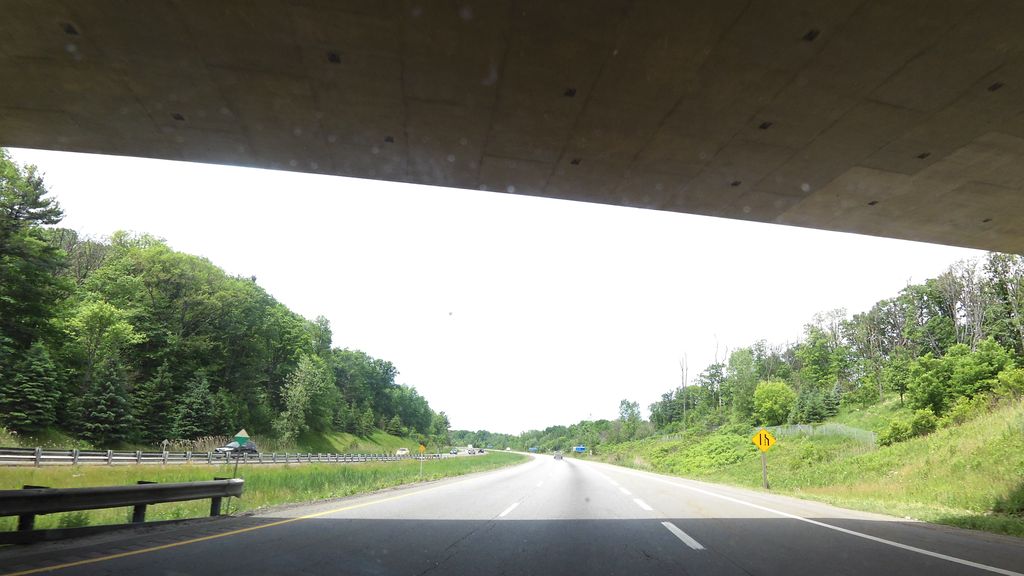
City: hamilton